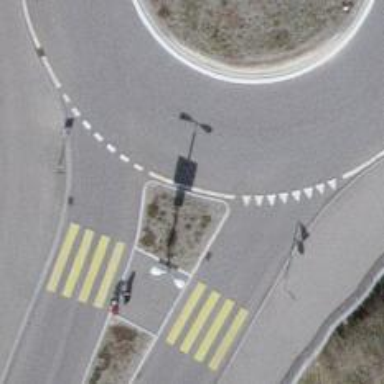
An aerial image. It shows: Roundabout on residential road with asphalt surface.